Interaction volume radius: 5 \u00c5
Interaction volume height: 15 \u00c5
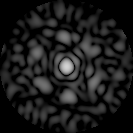
Disorder parameter: 0.8082